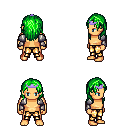
a pixel art fantasy rpg character, male body template, human, tanned skin, steel arm armor, gold greaves, green long hairstyle, purple tiara, four views (front, back, left, right), 2x2 character sprite sheet, small pixel art, hard edges, no anti-aliasing